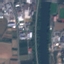
Land use / land cover class: River